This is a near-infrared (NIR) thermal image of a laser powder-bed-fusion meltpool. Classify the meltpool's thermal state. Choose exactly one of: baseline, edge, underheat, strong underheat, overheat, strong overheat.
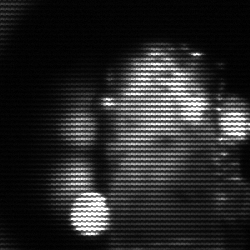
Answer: strong underheat